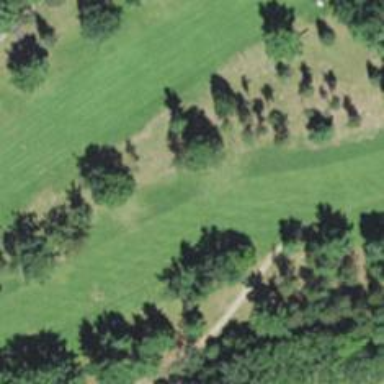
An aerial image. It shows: View of golf hole.